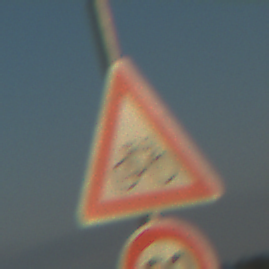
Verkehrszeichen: RadverkehrLinks
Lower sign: Geschwindigkeit80
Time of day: SunriseSunset
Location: Outdoor (Beach)
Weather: Clear
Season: NotSpecified
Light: Natural